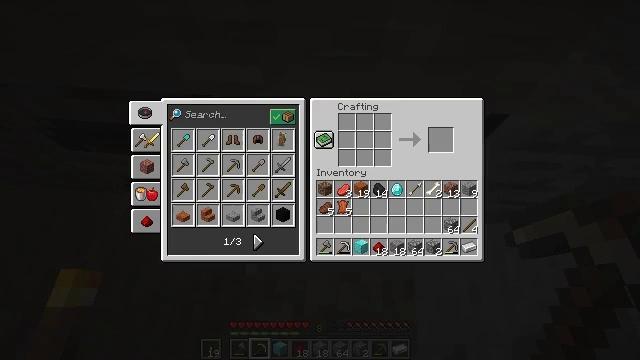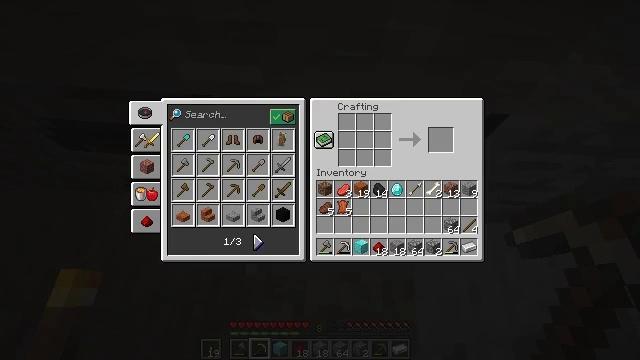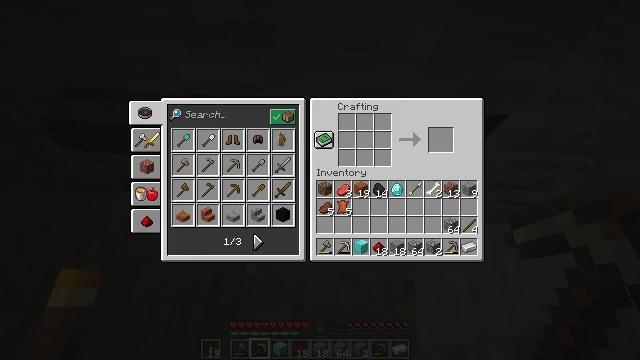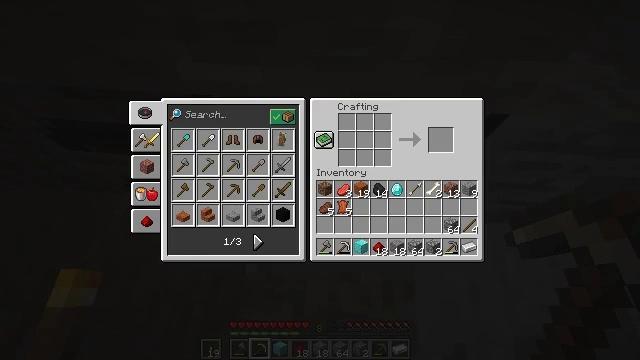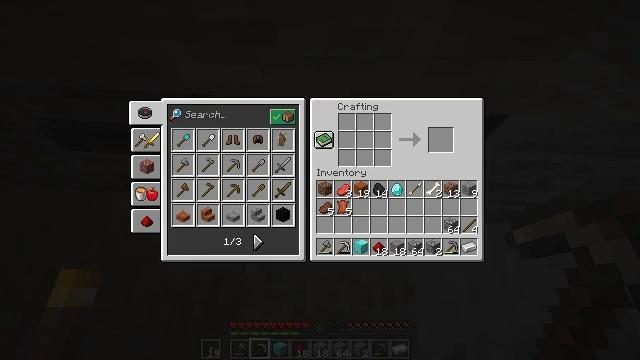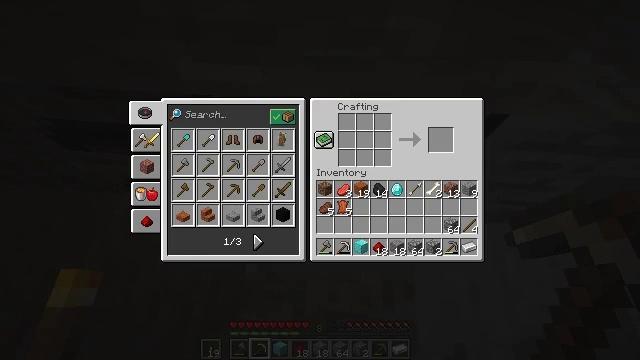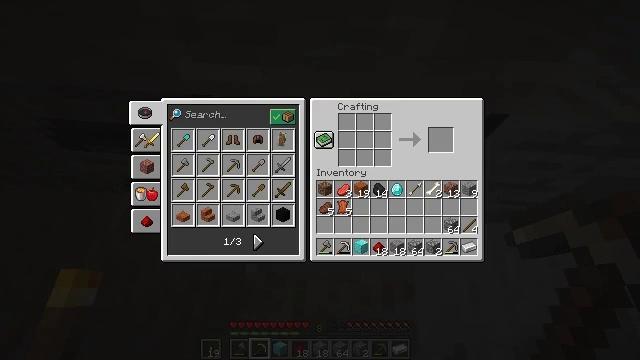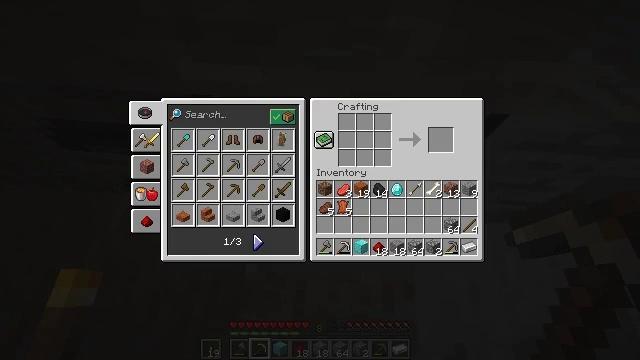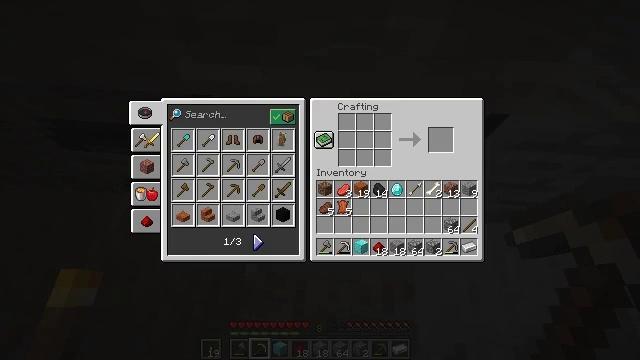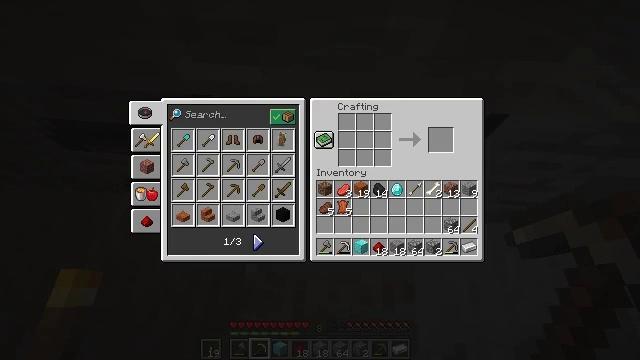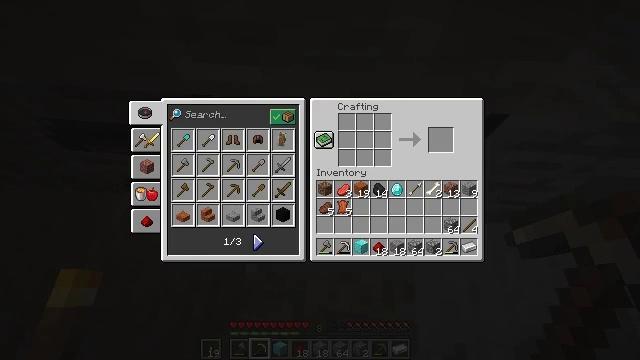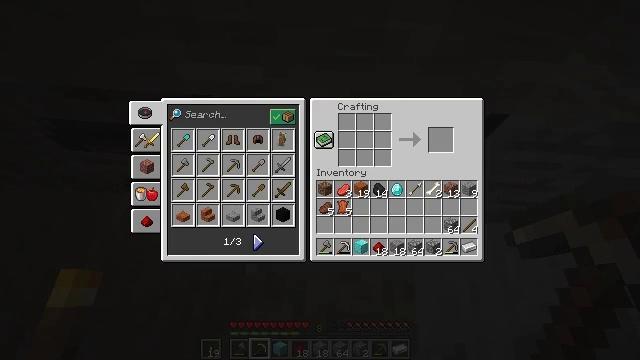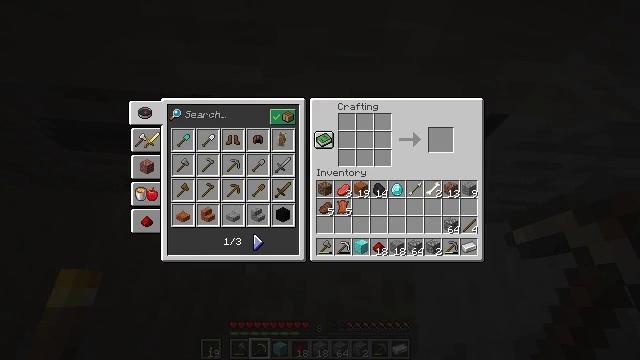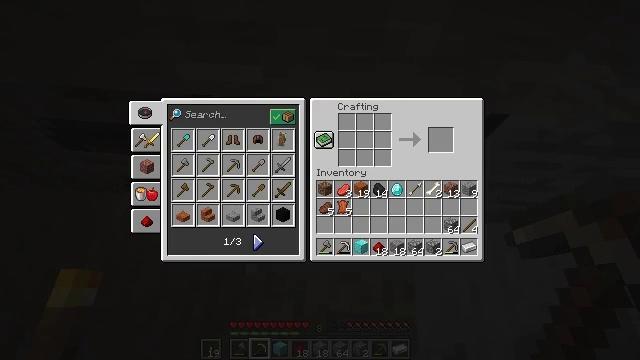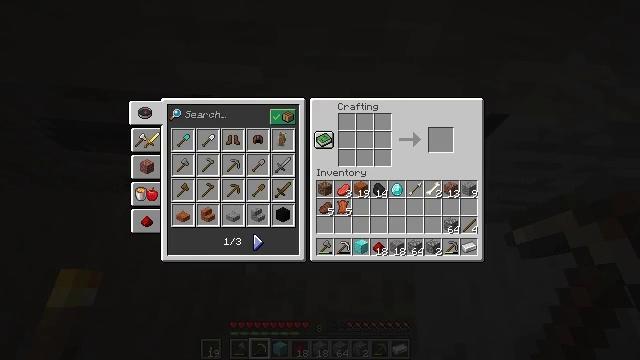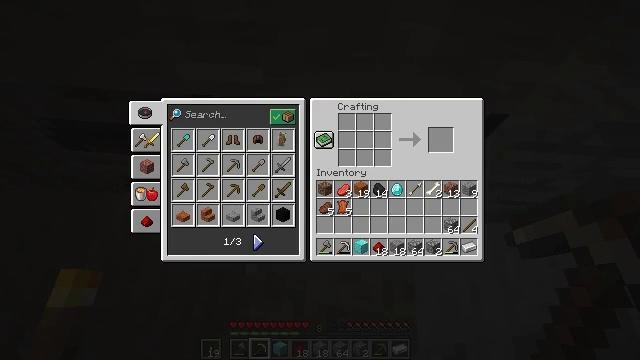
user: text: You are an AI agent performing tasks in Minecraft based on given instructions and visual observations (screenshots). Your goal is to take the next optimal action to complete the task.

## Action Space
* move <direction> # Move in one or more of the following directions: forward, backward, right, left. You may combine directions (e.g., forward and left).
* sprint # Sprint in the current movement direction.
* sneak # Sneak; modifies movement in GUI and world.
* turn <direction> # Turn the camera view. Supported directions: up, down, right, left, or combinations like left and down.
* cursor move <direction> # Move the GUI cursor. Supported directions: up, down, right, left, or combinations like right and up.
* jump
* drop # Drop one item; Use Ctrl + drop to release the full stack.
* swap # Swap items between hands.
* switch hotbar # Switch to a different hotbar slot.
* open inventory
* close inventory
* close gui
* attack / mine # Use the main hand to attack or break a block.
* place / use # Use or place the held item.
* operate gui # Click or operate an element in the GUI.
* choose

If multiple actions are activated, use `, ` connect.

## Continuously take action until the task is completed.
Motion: motion action
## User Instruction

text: Make a diamond using specific materials.
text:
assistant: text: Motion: open gui
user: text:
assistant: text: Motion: operate gui
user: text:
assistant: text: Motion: no_op
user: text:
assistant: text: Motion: no_op
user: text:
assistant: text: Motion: no_op
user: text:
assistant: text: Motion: no_op
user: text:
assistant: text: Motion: no_op
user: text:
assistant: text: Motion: no_op
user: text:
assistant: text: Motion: no_op
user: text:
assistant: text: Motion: no_op
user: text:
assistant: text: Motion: no_op
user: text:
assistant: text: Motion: no_op
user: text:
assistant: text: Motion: no_op
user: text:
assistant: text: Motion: no_op
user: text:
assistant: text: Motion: no_op
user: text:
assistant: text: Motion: operate gui
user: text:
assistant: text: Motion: operate gui
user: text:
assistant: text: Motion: operate gui
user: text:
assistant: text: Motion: no_op
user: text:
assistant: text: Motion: no_op
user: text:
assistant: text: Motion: no_op
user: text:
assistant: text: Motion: no_op
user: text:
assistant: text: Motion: cursor move up
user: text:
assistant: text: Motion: cursor move up
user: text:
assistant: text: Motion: cursor move right and up
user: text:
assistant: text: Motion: cursor move right
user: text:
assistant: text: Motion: cursor move right
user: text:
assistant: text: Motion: no_op
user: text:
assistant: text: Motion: no_op
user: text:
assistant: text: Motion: operate gui